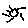
Label: sun